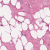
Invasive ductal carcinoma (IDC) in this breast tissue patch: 0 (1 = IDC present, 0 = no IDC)